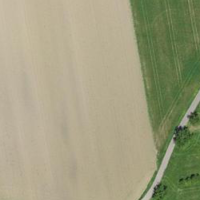
EUNIS habitat code: 40
Species observed at this site:
Anthyllis vulneraria